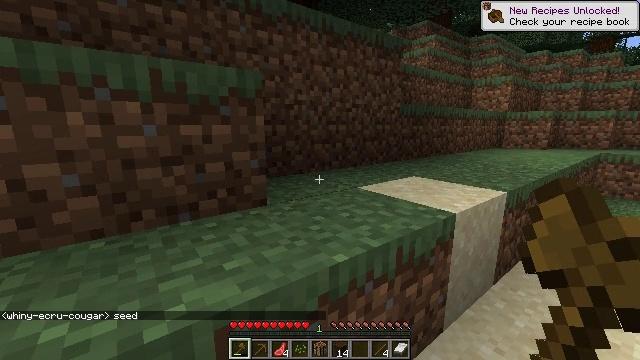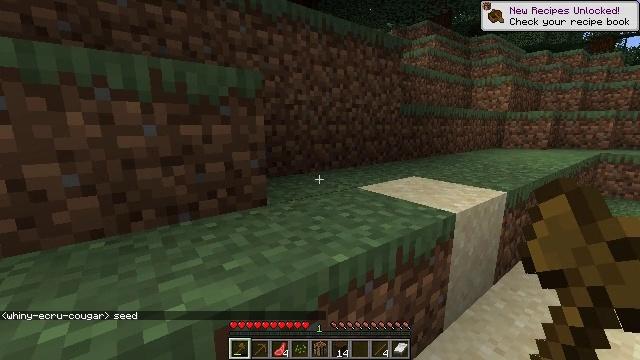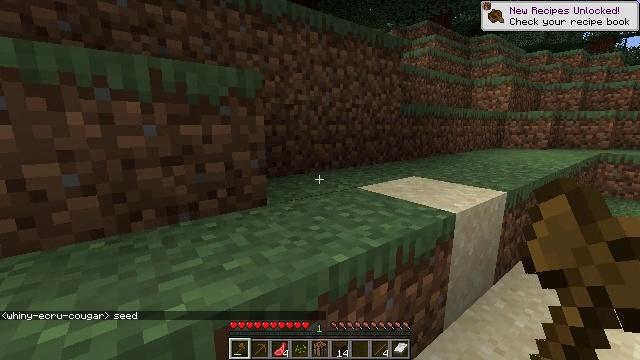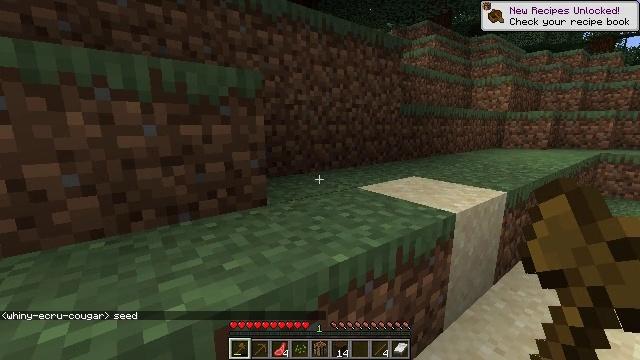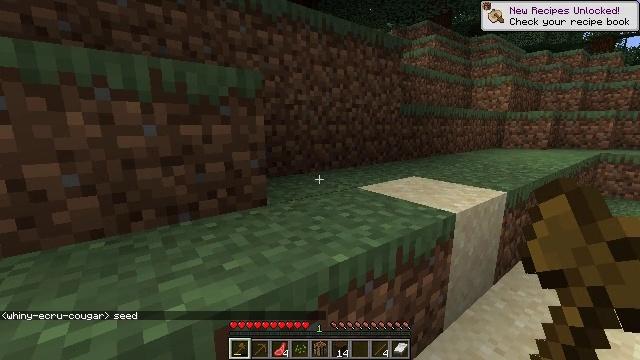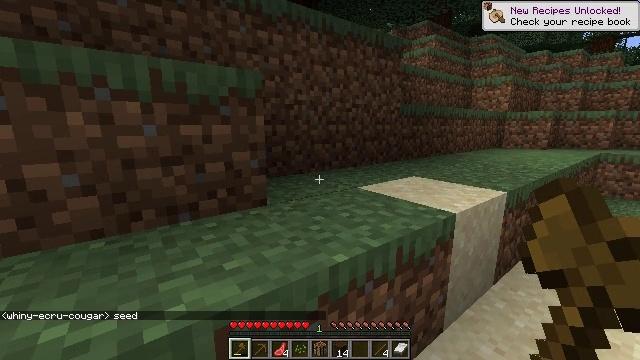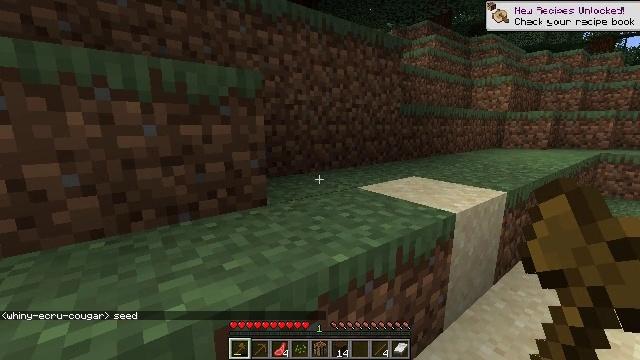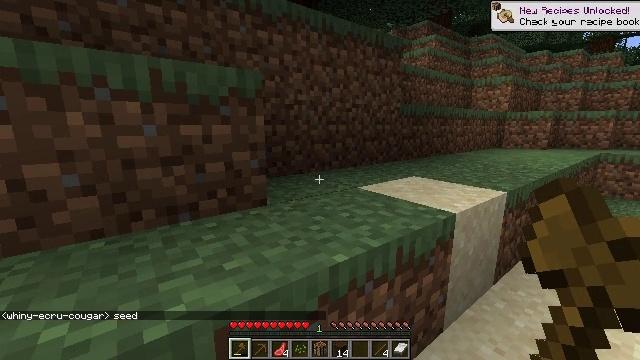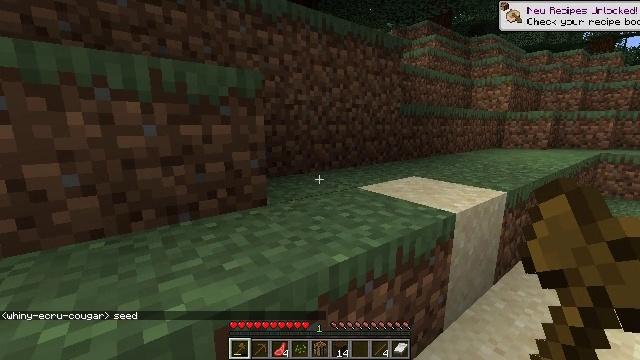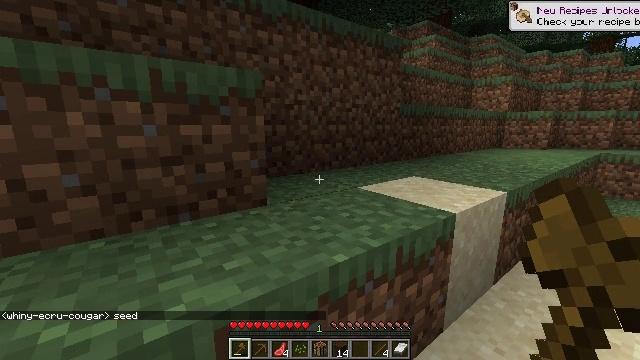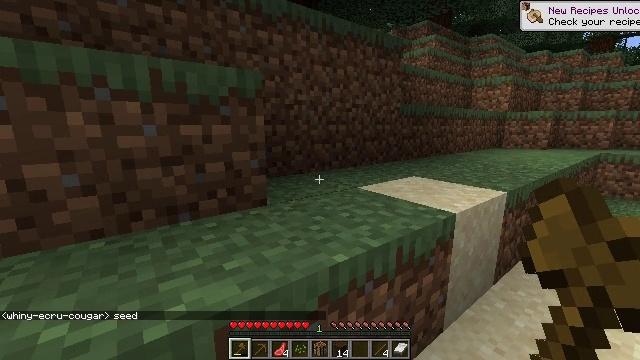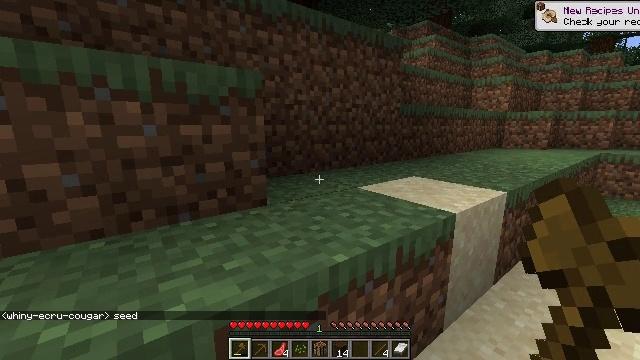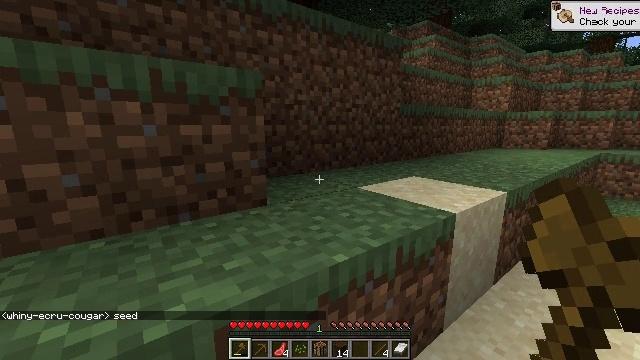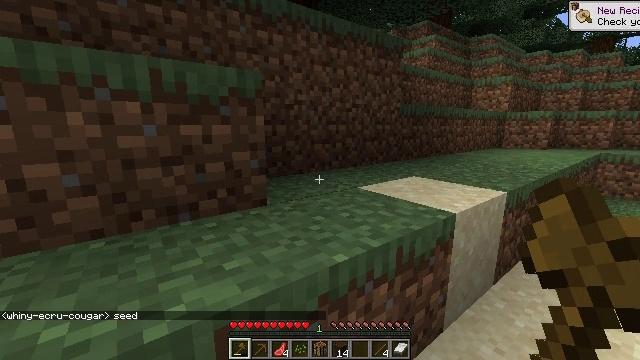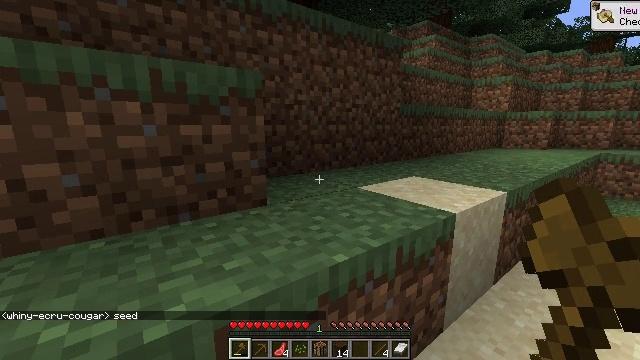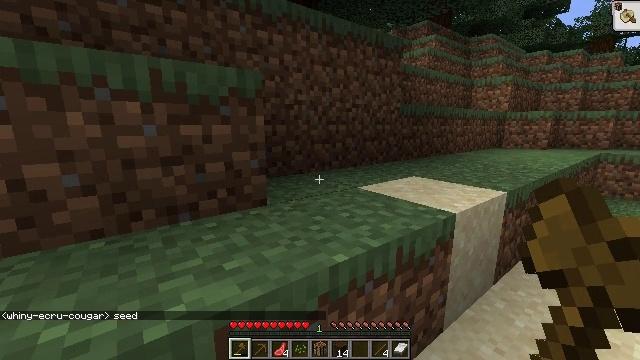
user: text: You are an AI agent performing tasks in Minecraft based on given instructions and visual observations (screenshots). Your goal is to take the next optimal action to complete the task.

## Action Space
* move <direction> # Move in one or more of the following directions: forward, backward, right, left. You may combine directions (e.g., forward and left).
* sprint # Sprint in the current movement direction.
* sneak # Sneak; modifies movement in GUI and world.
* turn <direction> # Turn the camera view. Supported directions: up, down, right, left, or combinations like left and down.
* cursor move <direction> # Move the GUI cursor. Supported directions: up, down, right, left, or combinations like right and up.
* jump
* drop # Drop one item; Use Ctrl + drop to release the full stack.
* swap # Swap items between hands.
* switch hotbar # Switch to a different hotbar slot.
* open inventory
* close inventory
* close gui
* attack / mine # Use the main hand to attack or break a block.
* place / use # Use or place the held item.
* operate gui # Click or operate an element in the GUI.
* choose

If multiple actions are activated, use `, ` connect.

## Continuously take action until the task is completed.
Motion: motion action
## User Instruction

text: Clear the sweet berry bush to collect the sweet berries.
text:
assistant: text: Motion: no_op
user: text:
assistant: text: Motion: no_op
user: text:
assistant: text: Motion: no_op
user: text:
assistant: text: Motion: no_op
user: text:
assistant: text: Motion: no_op
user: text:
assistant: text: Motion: no_op
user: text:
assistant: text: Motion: no_op
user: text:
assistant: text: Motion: no_op
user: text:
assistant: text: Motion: no_op
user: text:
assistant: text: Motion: no_op
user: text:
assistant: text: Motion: no_op
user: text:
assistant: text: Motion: no_op
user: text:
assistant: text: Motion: no_op
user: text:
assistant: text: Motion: no_op
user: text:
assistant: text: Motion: no_op
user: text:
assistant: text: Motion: no_op
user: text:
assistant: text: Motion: no_op
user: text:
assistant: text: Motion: no_op
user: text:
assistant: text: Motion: no_op
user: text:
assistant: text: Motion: no_op
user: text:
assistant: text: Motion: no_op
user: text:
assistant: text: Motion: open gui
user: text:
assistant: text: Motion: no_op
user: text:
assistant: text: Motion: no_op
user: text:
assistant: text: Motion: no_op
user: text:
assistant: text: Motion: no_op
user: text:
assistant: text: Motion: no_op
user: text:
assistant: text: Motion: switch to hotbar 7
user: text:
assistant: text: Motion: switch to hotbar 7
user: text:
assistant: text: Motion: switch to hotbar 7